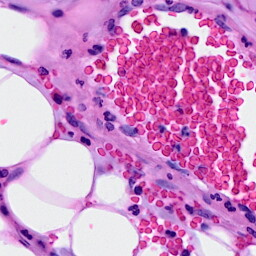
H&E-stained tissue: Breast